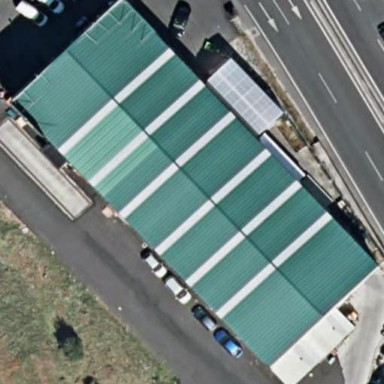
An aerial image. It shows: Industrial building that houses supermarket.